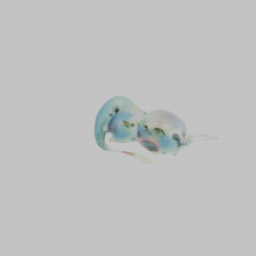
Label: animals